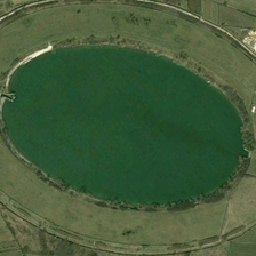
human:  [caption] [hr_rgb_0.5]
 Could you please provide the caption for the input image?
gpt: Two oval lights and ponds

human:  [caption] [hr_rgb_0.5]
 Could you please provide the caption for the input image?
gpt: Two ellipses outline the soil Nu and Lagoon

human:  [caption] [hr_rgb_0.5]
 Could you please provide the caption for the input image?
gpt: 2 ellipses, contour of bare ground and pond

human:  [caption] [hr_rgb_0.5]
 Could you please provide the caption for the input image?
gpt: Two ellipses outline the bare ground and the pond

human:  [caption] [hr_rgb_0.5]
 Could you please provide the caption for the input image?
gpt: Two ellipses surround the naked earth and the pond